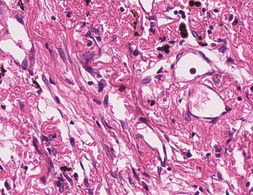
Tumor epithelial tissue: no
Tumor-associated stroma tissue: yes
Normal tissue: no